Question: I'm developing for mobile devices and to debug I connect devices on WIFI to my IP address. It works well for developing on hardware and debugging on my machine. The only thing I can't make to work is how do I set up Fiddler so it sees traffic coming from external clients?
If I open my site from browser on same machine - fiddler get's it. But when I connect to my PC by IP address from another machine - fiddler doesn't see it.
I have proper settings (I think)

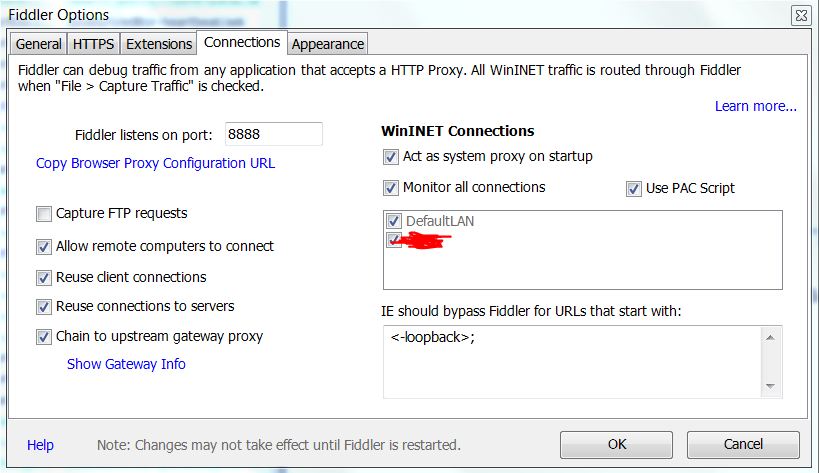
Answer: You need to configure Fiddler as a reverse proxy. See <URL>.